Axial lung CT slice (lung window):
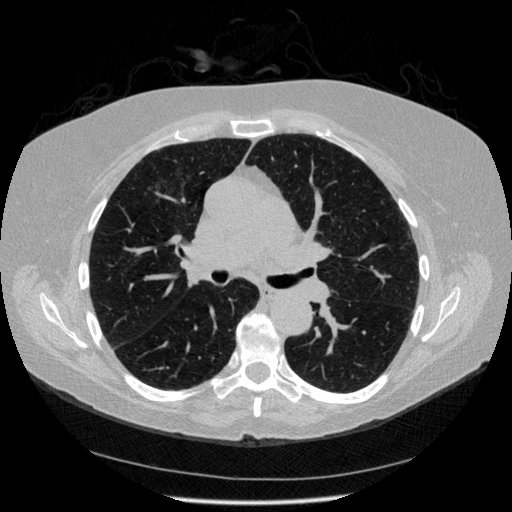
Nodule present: no